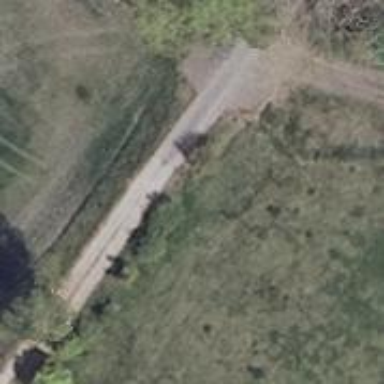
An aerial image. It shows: Driveway.